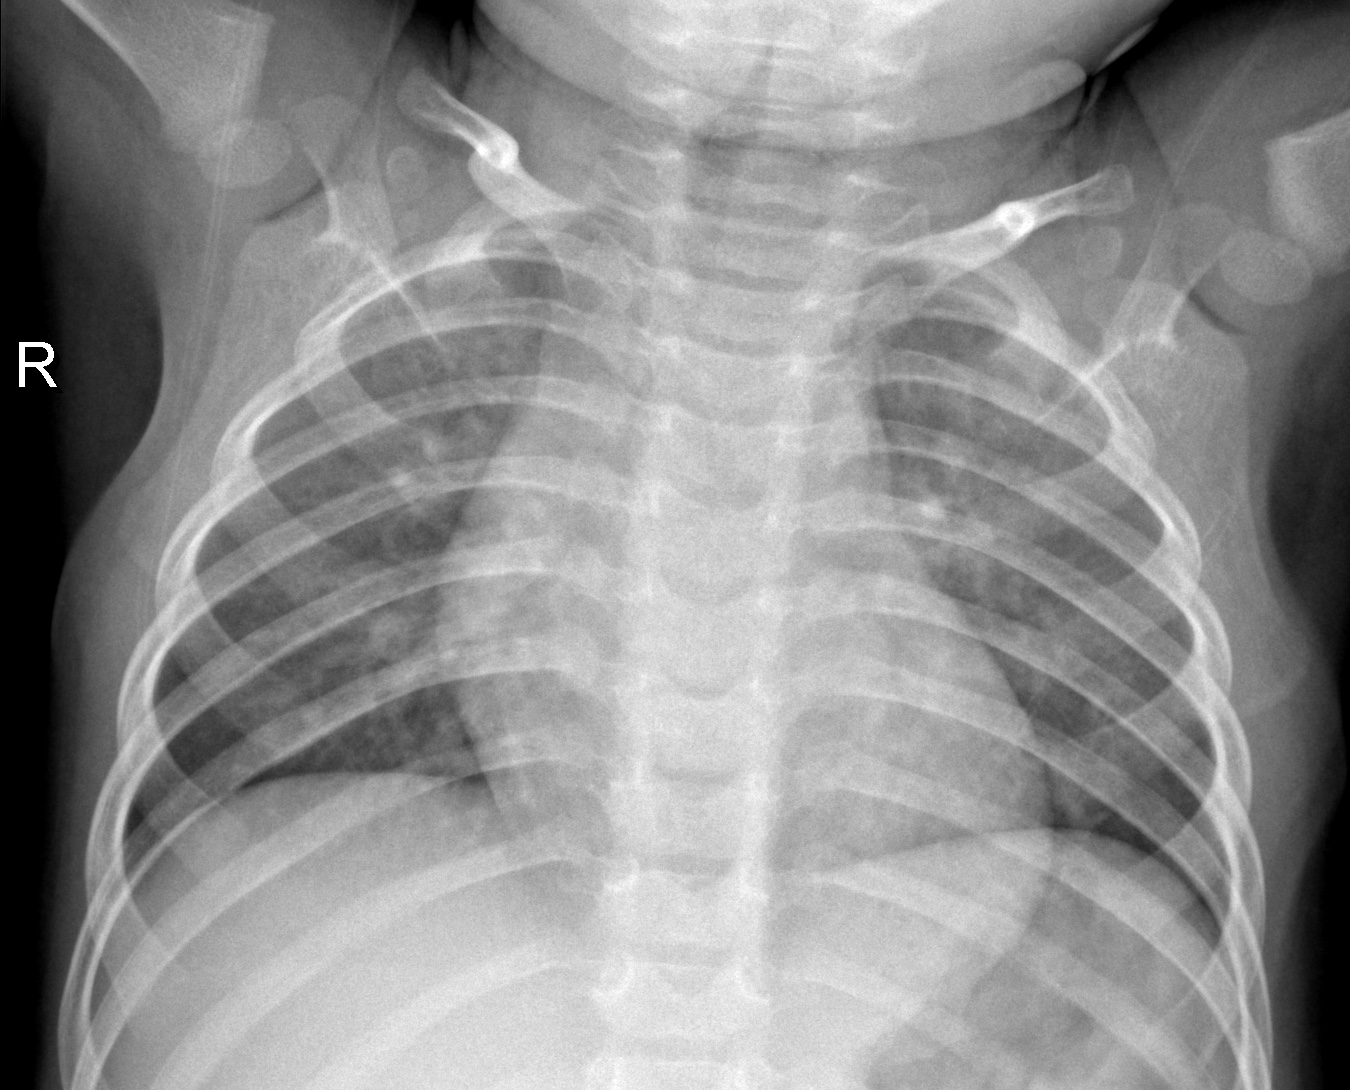
Diagnosis: NORMAL